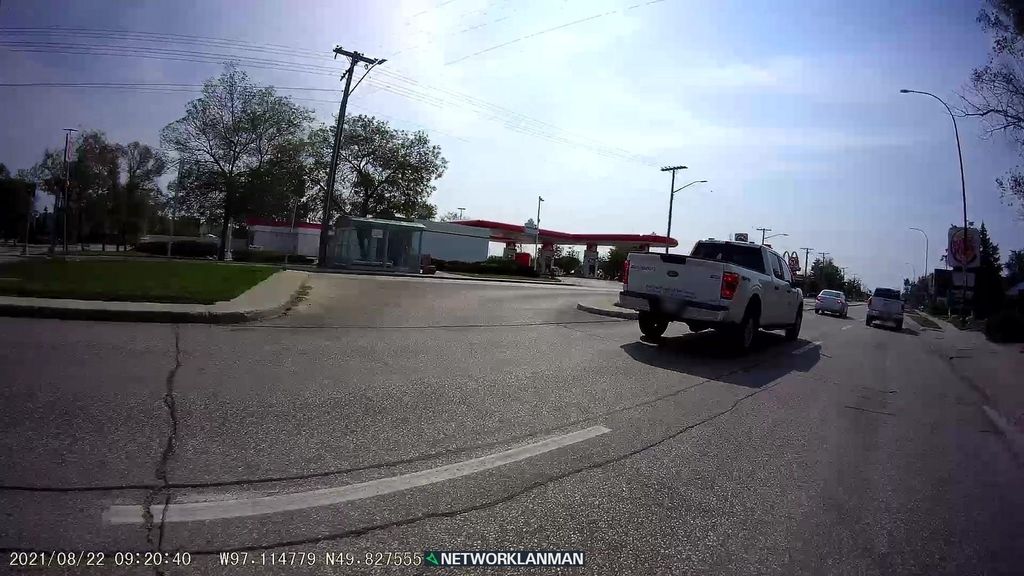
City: winnipeg